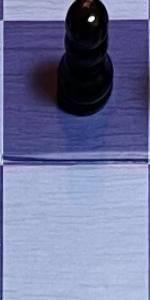
Label: Empty